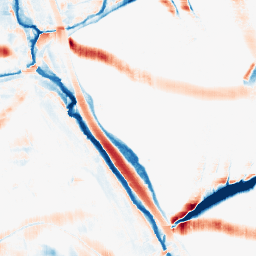
Category: morphological
Decomposition family: morphological_square
Decomposition parameters: operation: average
size: 20
Upsampling method: cubic_catmull_rom
Upsampling parameters: scale: 8
Upsampling scale: 8